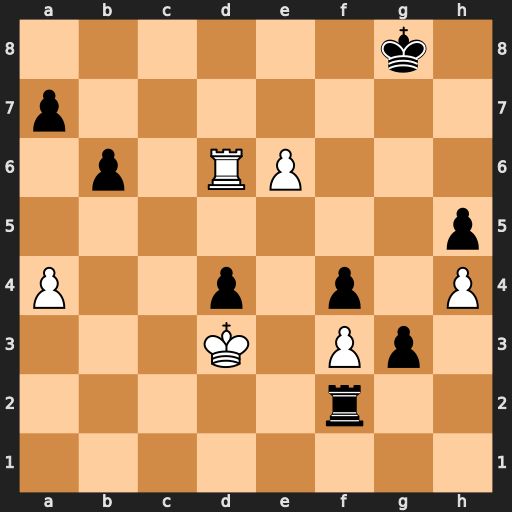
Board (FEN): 6k1/p7/1p1RP3/7p/P2p1p1P/3K1Pp1/5r2/8
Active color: w
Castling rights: -
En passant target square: -
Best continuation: Rd8+ Kg7 e7